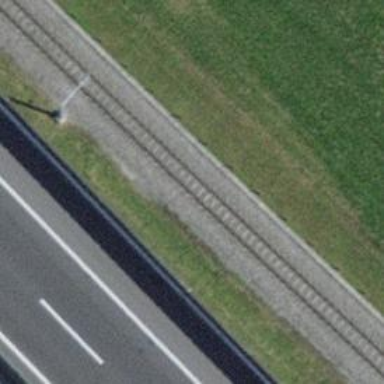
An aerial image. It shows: Narrow-gauge railway with 1 track. The tracks are electrified with contact line.